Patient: sex M, age 60
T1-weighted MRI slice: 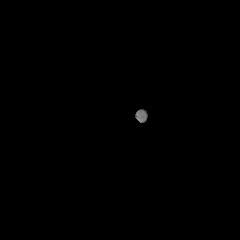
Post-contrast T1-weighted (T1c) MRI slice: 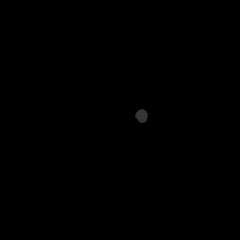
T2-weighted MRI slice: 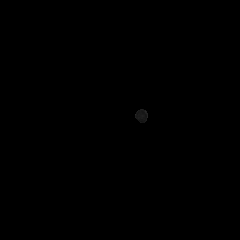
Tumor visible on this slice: no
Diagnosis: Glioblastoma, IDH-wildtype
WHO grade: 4